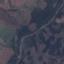
Land use / land cover class: HerbaceousVegetation